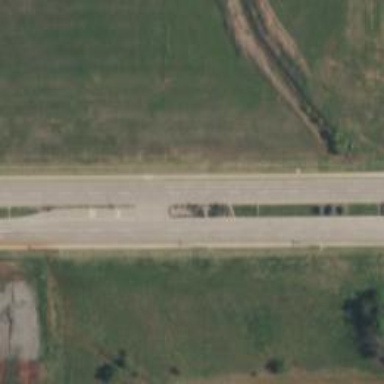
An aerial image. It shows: Tertiary link road.